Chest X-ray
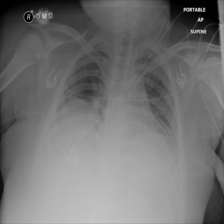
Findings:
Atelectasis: positive
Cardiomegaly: negative
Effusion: negative
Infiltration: positive
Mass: negative
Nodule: negative
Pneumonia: negative
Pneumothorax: negative
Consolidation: negative
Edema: negative
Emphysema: negative
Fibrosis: negative
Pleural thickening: negative
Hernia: negative